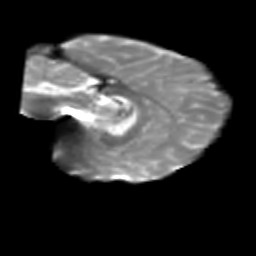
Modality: T2w
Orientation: sagittal
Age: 30
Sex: female
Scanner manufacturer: siemens
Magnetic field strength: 3 T
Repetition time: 1.8 s
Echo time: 0.07 s